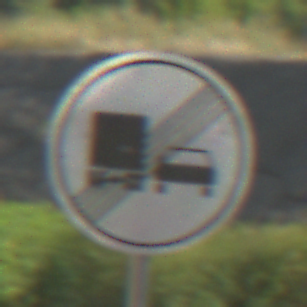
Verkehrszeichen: EndeUeberholverbotKraftfahrzeuge
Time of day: MorningAfternoon
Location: Outdoor (Nature)
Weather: PartlyCloudy
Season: NotSpecified
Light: Natural